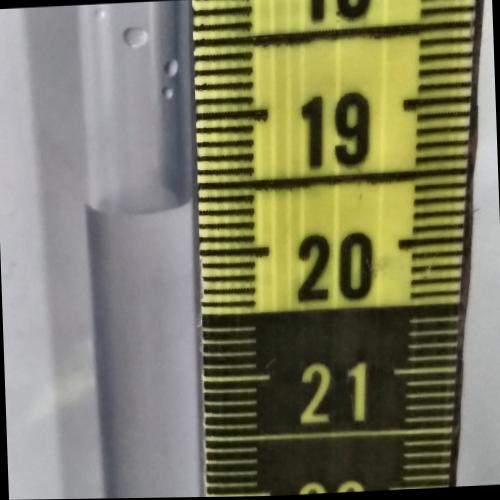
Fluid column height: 19.6 cm